Aerial crown-view tile of a tropical tree (Barro Colorado Island, Panama), acquired 20250616:
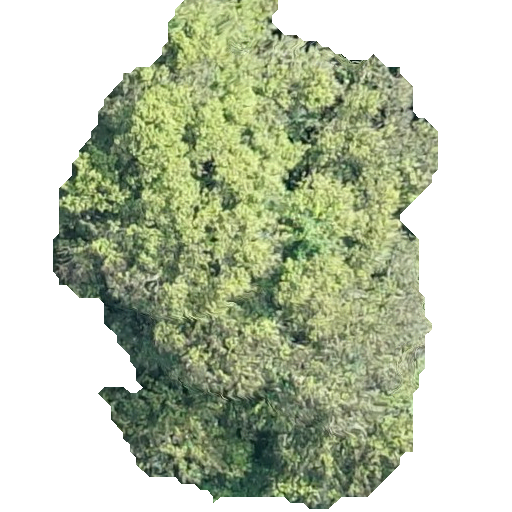
Species: Luehea seemannii
GBIF accepted scientific name: Luehea seemannii
Crown area: 209.477 m²